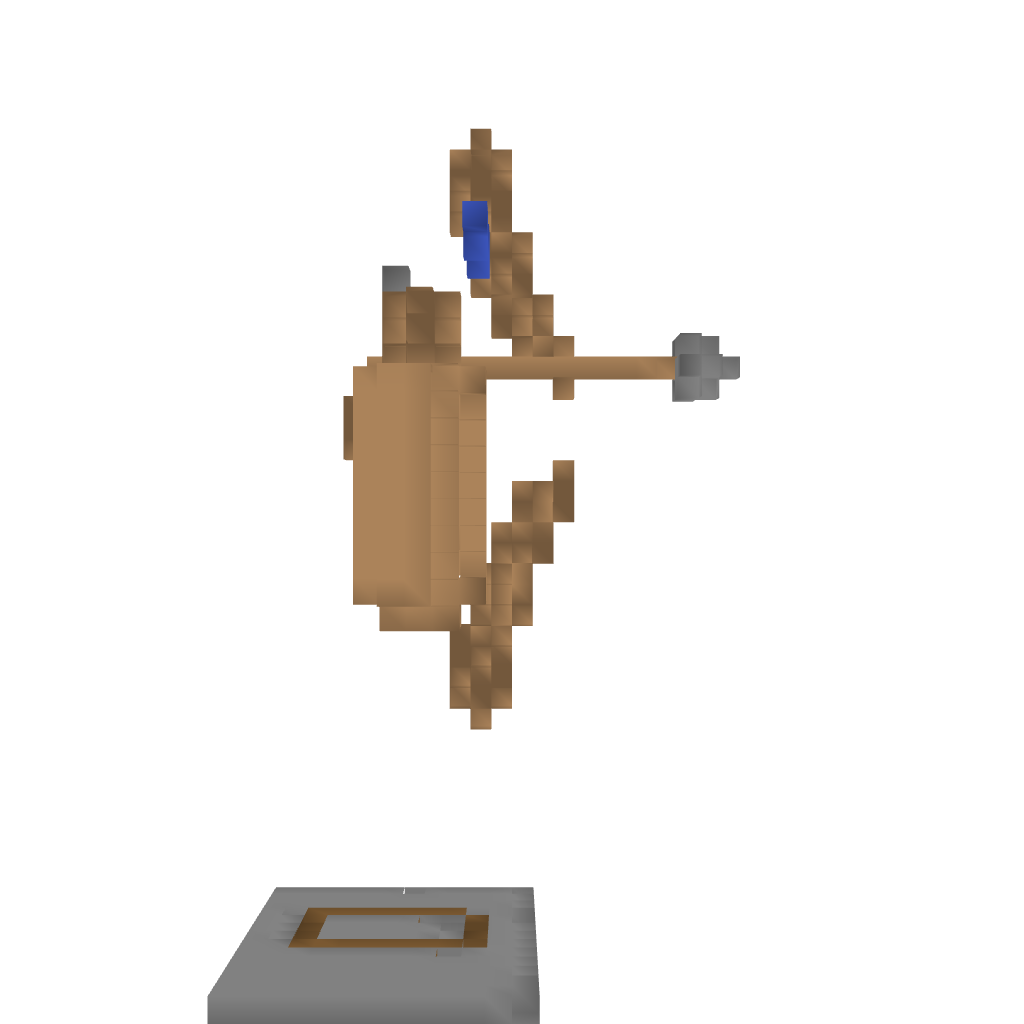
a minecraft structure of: Statue of Artemis bad low quality